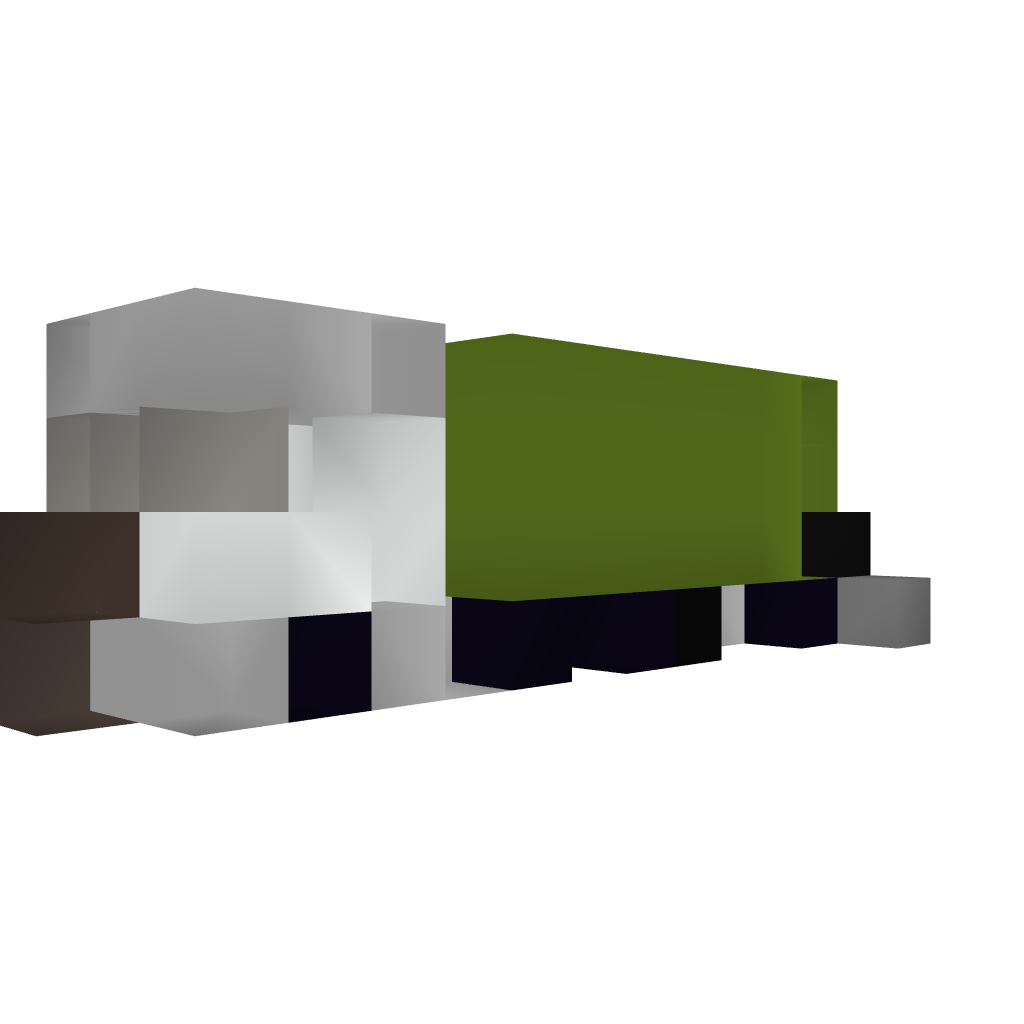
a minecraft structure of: Cargo Truck